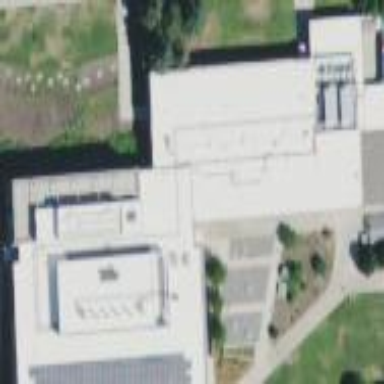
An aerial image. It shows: Public building.